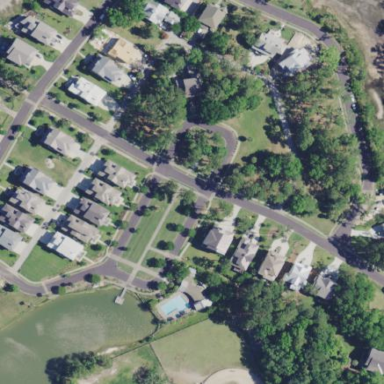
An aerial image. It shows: Residential area in subdivision.